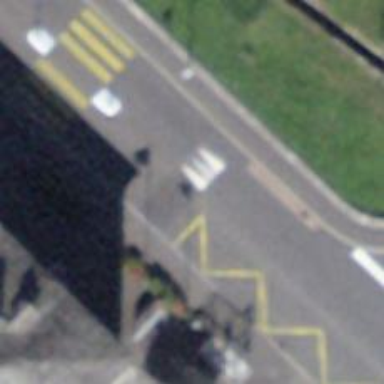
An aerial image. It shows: Traffic hump for calming the traffic.